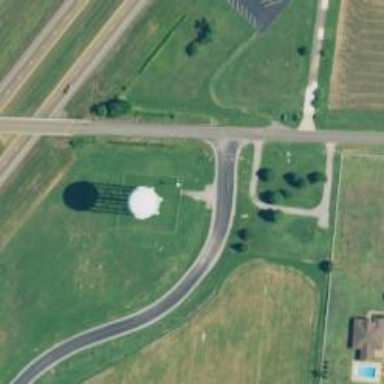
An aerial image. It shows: Water tower that is man-made.